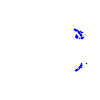
Particle: pion